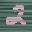
Label: 2